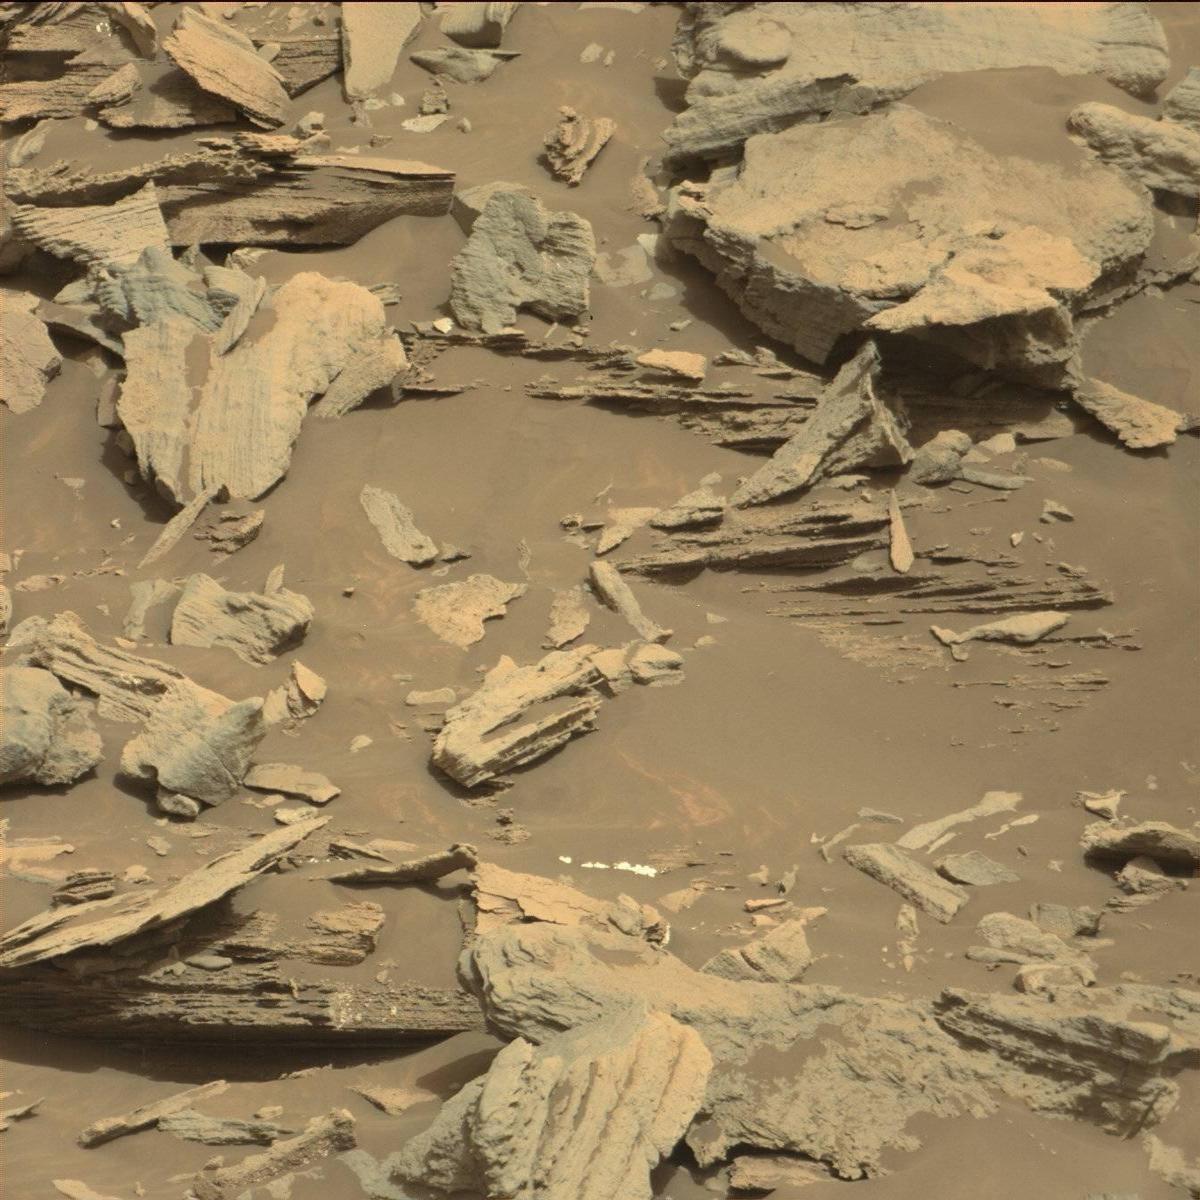
Terrain classes present: Bedrock, Sand / Soil